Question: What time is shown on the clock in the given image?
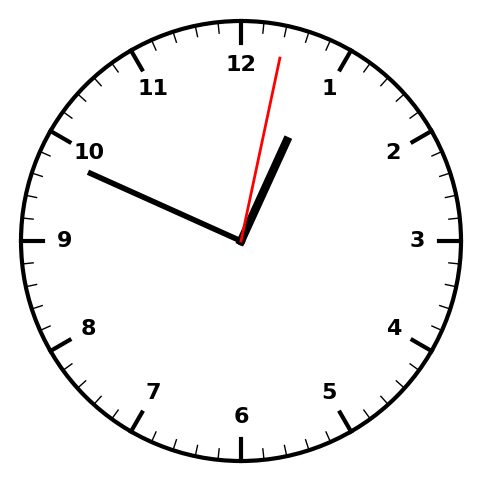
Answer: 12:49:02